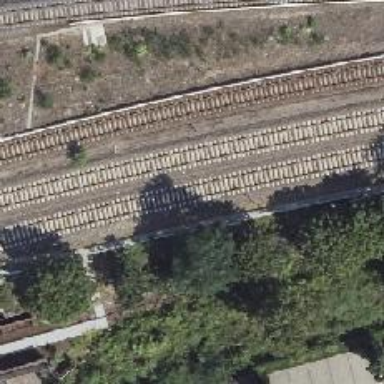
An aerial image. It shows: Solitary milestone along the railway.